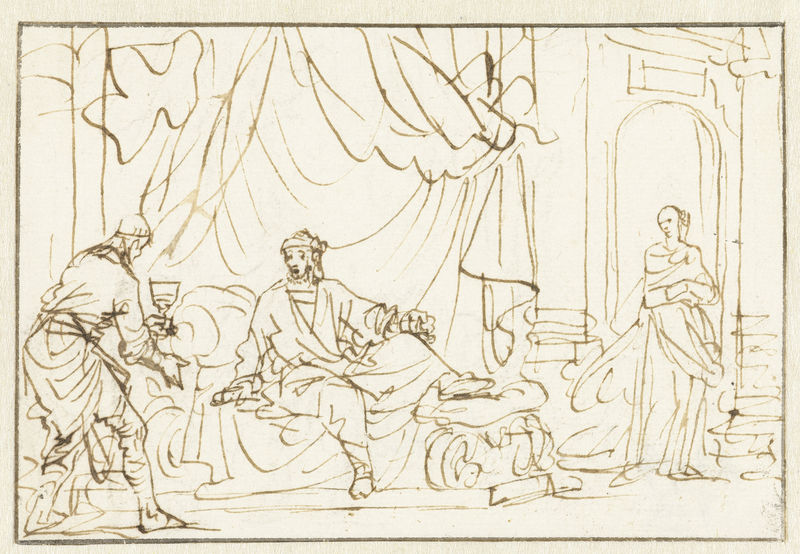
Titel: Herodes vermoedt dat zijn echtgenote Mariamne hem wil vergiftigen
Künstler: Jan Luyken
Standort: Amsterdam
Institution: Rijksmuseum
Schlagwörter: glas, skizze, säule, alt, bibel, falten, herr, stoff, papier, bogen, grafik, bett, linie, entwurf, tinte, federzeichnung